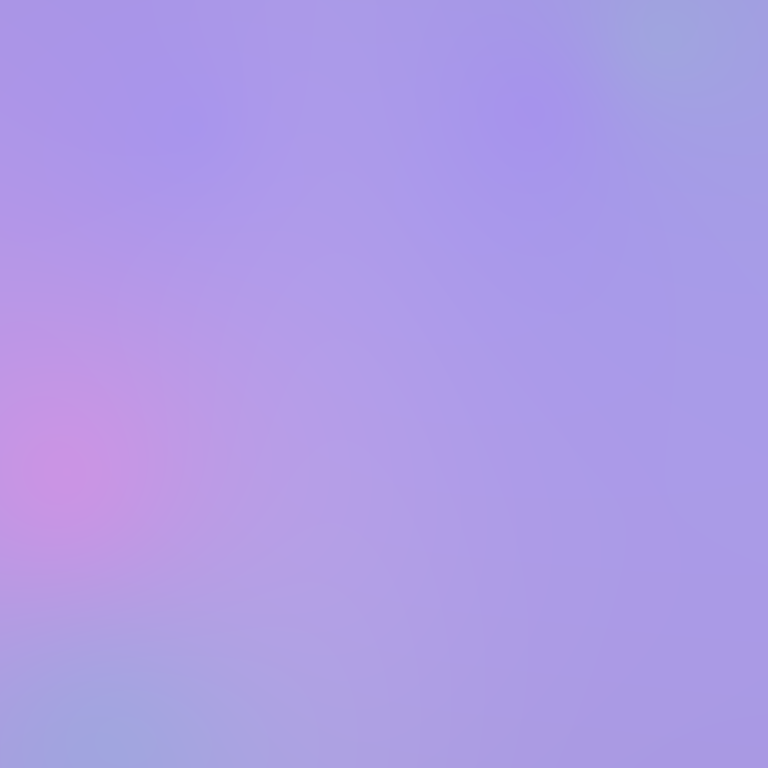
Abstract light effect, smooth gradient from soft lavender to gentle pink, serene atmosphere, diffuse glow, no room, no furniture, no objects.